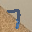
Label: 7